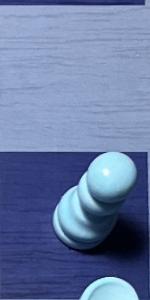
Label: Pawn_White